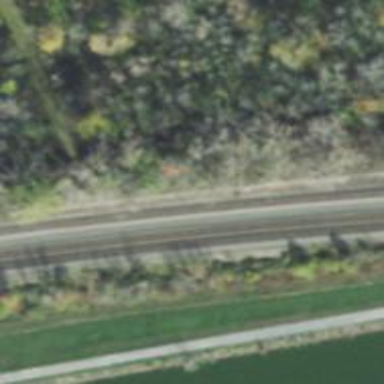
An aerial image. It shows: Railway track.